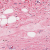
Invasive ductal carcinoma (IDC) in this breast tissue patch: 0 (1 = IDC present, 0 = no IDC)